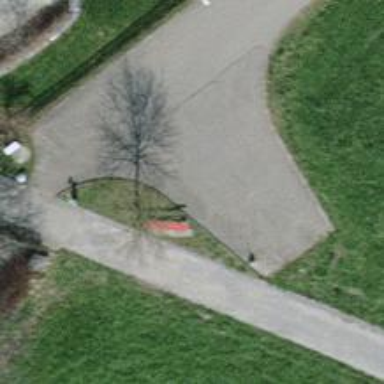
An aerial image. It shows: Red bench.